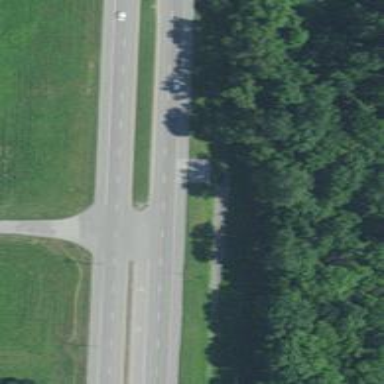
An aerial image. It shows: Primary highway with asphalt surface. It is dual carriageway.